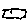
Label: square